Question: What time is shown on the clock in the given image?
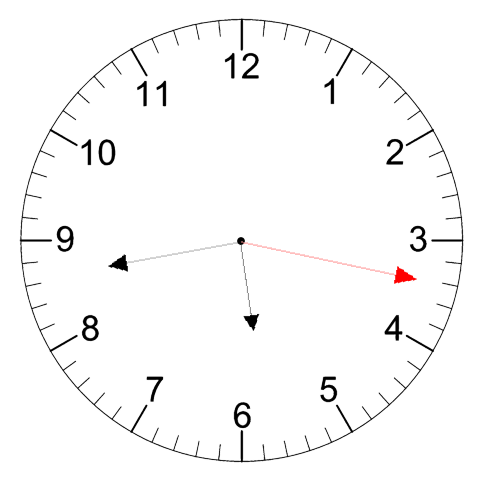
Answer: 05:43:17